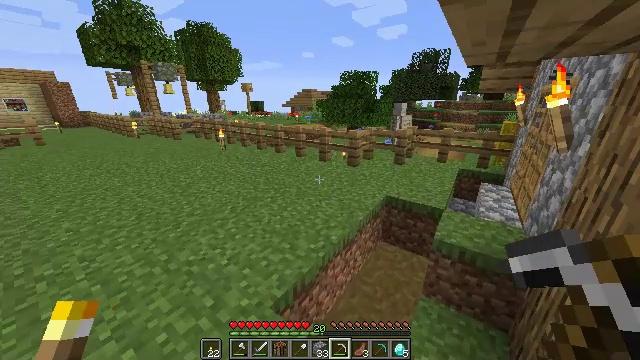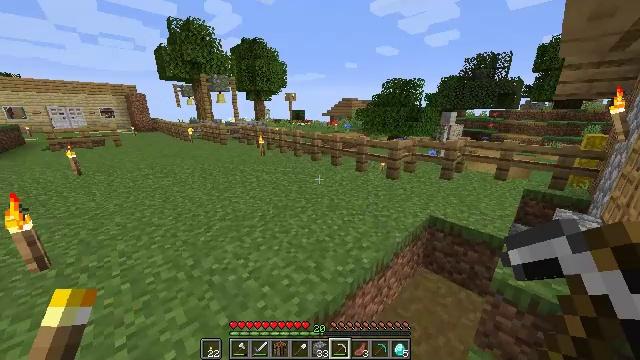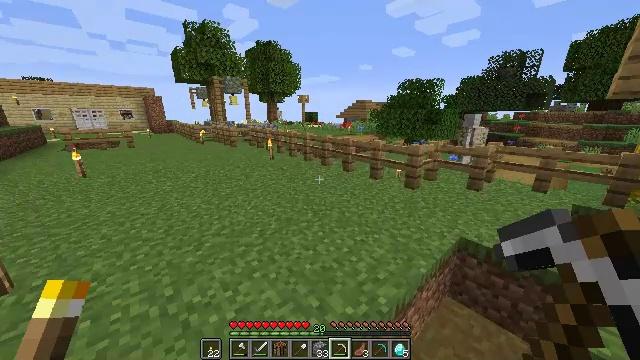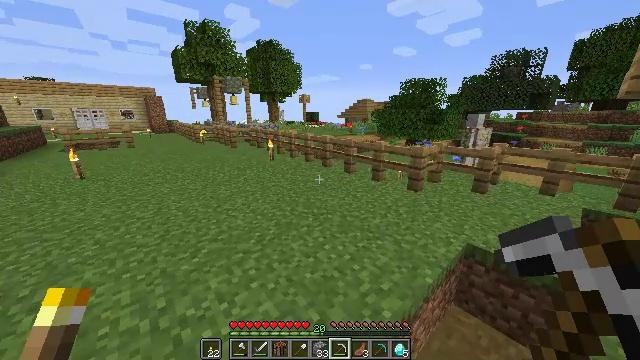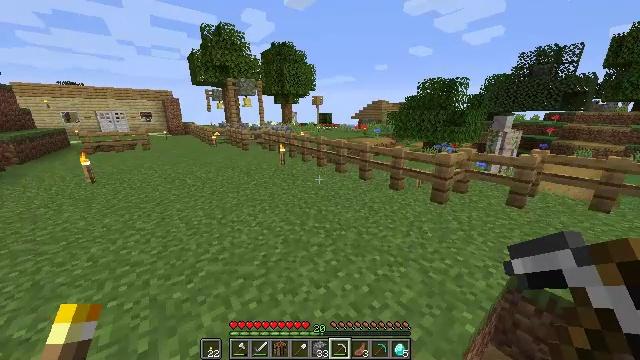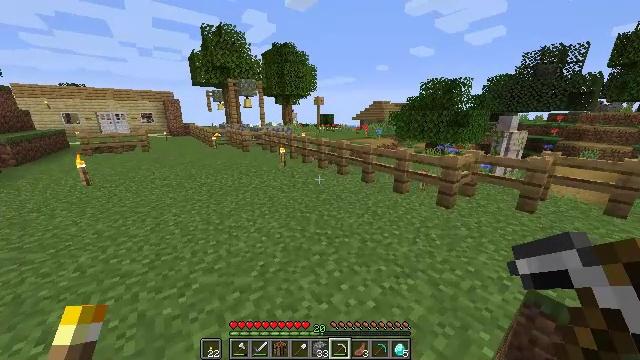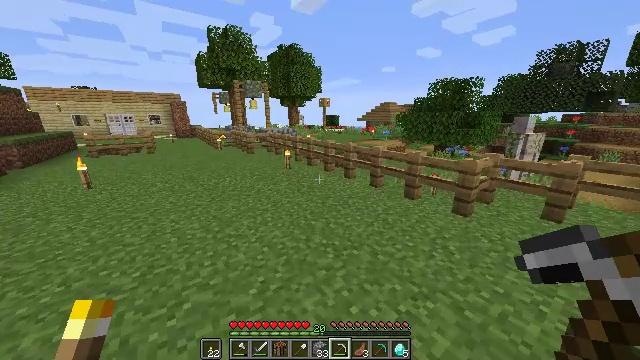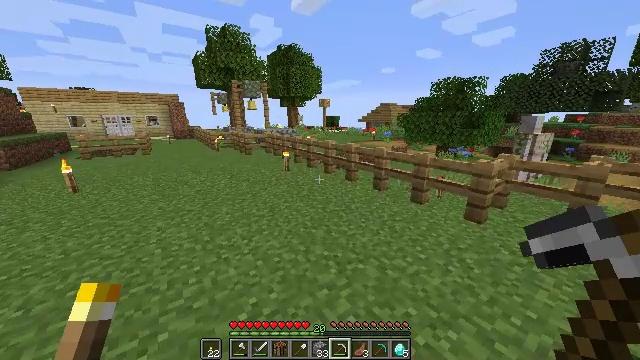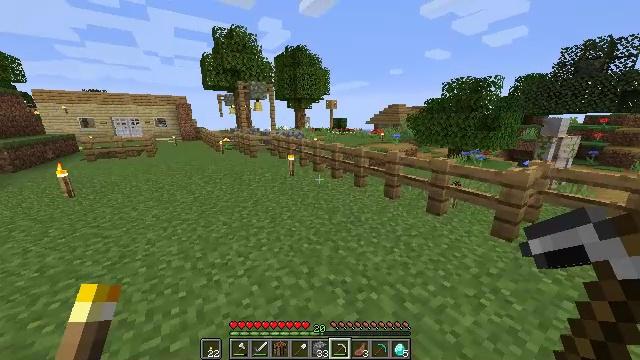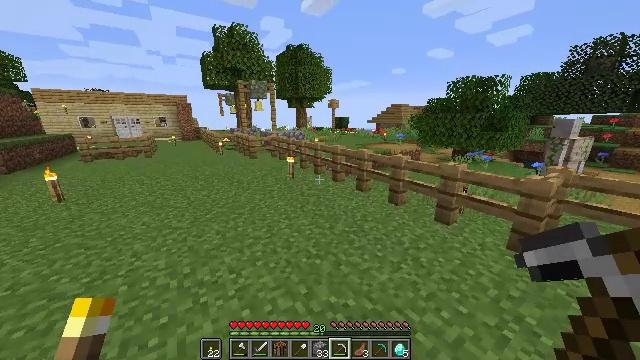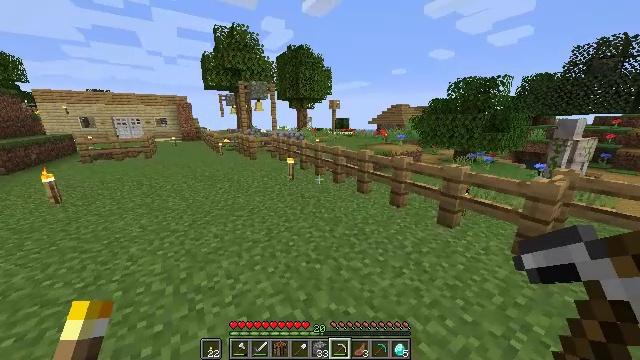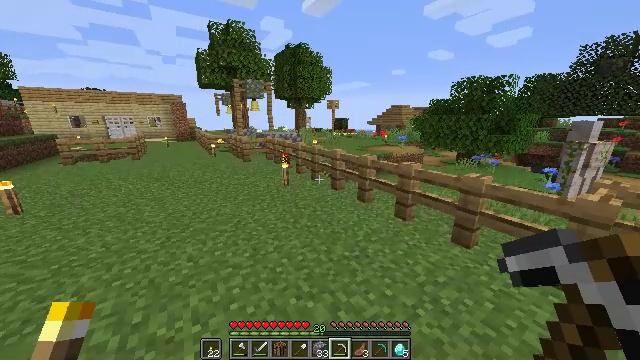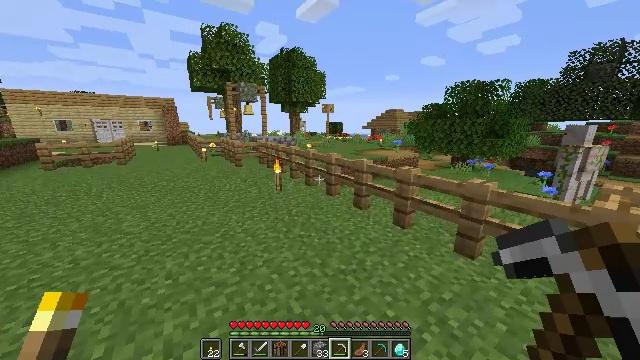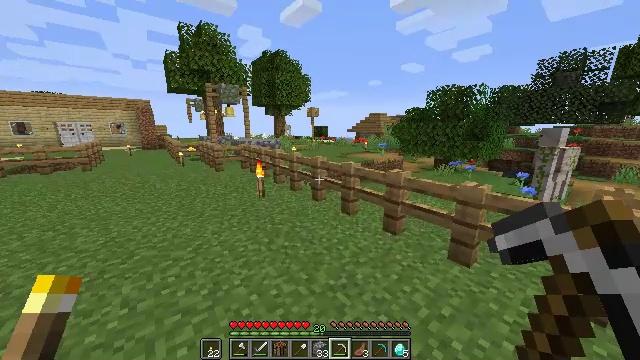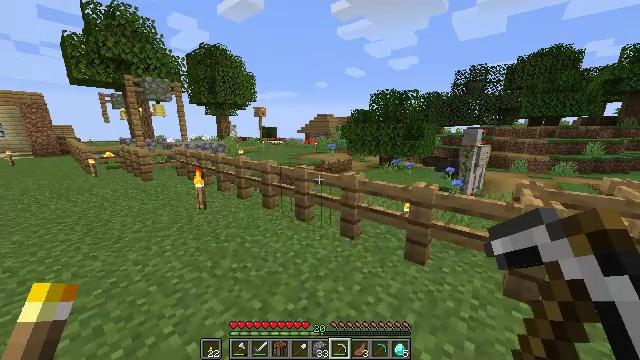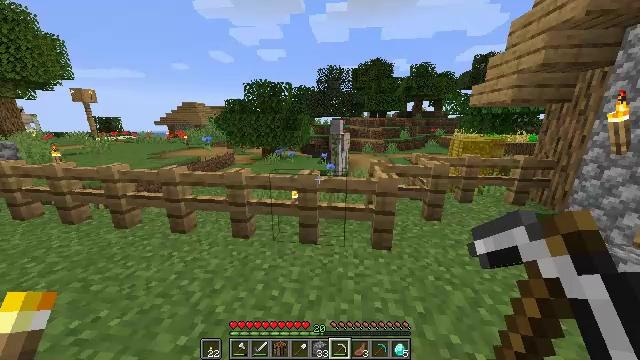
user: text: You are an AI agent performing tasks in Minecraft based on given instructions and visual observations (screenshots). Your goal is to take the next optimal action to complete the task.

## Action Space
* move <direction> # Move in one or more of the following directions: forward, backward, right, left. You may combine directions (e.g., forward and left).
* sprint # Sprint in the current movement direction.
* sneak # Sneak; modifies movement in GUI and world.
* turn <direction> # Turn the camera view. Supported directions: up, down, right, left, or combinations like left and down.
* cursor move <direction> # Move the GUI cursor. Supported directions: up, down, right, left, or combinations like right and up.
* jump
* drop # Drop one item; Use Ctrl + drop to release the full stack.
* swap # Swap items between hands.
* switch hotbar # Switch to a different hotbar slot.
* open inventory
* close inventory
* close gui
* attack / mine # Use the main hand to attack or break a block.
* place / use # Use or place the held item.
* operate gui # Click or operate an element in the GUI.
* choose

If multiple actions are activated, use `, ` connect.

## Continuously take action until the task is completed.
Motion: motion action
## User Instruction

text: Left click on the blast furnace to break it.
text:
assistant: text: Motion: move forward, sprint, turn left and up
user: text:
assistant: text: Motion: move forward, sprint, turn left
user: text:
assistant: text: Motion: move forward, sprint
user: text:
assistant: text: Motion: move forward, sprint, turn left
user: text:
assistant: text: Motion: move forward, sprint
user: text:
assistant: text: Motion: move forward, sprint, turn left
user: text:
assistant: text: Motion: move forward, sprint
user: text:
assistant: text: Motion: move forward, sprint, turn left
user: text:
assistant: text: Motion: move forward, sprint
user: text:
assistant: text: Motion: move forward, sprint
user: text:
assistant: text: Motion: move forward, sprint
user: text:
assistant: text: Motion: move forward, sprint, turn right
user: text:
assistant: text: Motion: move forward, sprint, turn right
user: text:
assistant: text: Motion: move forward, sprint, turn right
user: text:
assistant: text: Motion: move forward, sprint, turn right and down
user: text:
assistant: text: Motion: move forward, sprint, turn right and down
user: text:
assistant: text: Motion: move forward, sprint, turn right and down
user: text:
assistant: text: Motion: move forward, sprint, turn right
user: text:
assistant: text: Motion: move forward, sprint, turn right
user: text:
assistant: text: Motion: move forward, sprint, turn right
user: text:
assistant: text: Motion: move forward, sprint, turn right
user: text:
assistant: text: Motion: move forward, sprint, turn right
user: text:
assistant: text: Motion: move forward, sprint, turn right
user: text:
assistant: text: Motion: move forward, sprint, turn right
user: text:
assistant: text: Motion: move forward, sprint, turn right
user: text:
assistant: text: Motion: move forward, sprint, turn right
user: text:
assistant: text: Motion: move forward, sprint, turn right and up
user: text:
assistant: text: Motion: move forward, sprint, turn right
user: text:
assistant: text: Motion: move forward, sprint
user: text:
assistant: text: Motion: move forward, sprint